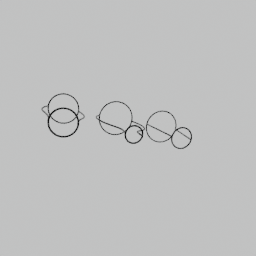
Label: decoration